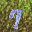
Label: 7